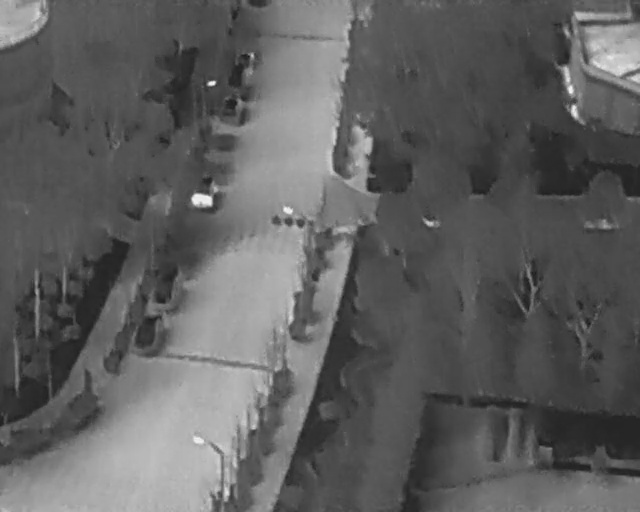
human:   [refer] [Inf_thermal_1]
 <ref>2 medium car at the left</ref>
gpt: <box>[[19, 62, 26, 68, 4], [22, 52, 29, 57, 4]]</box>

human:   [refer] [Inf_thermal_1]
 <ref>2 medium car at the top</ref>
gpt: <box>[[33, 18, 38, 22, 12], [34, 11, 40, 15, 12]]</box>